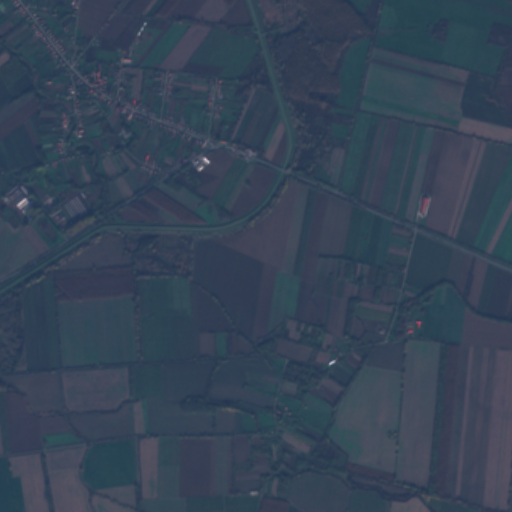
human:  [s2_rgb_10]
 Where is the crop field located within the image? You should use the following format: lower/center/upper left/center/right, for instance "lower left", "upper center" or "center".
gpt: There is no crop field in the image.